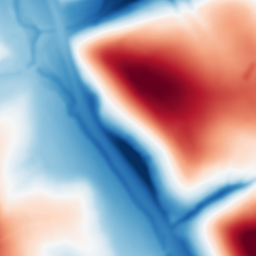
Category: multiscale
Decomposition family: dog_multiscale
Decomposition parameters: sigma_ratio: 2
n_scales: 5
base_sigma: 2
Upsampling method: quartic
Upsampling parameters: scale: 2
Upsampling scale: 2